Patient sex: M
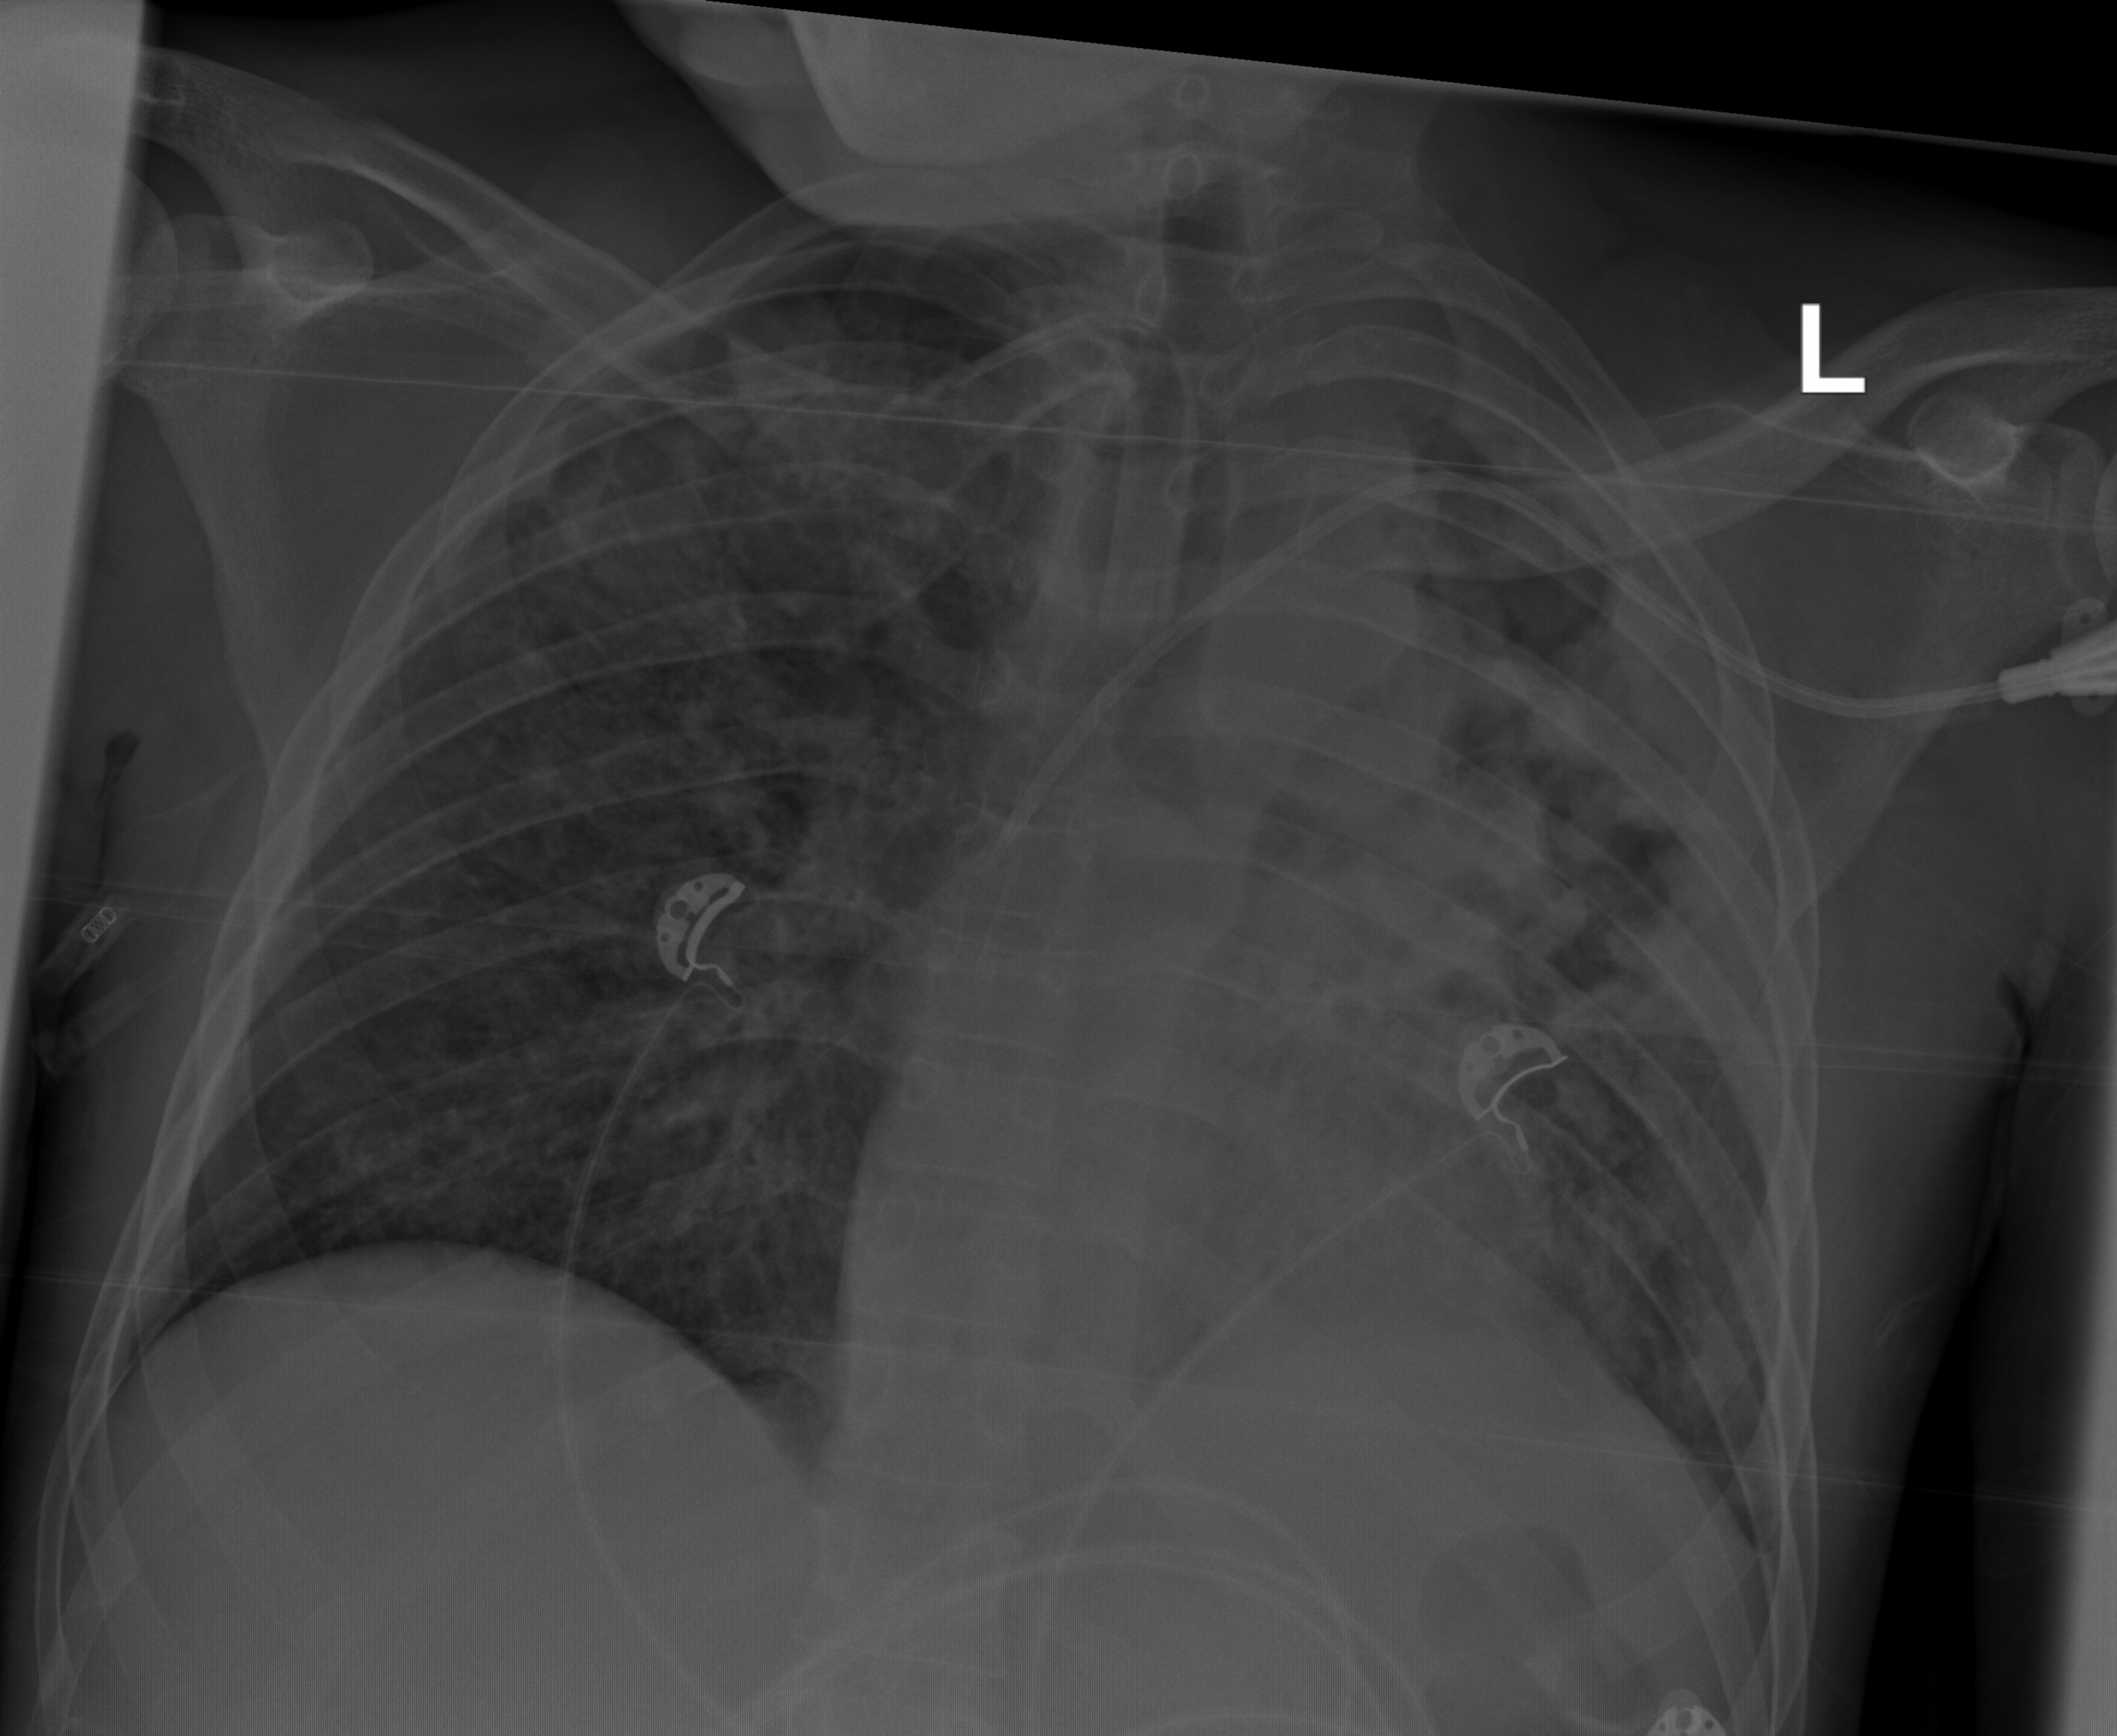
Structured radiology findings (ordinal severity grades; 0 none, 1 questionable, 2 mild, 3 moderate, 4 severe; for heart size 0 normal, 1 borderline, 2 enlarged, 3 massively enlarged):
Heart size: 1
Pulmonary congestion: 0
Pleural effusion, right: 0
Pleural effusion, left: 2
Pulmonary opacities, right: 3
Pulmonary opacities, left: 3
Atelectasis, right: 2
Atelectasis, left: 3